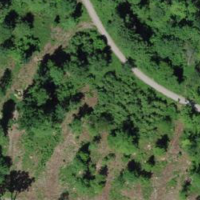
EUNIS habitat code: 53
Species observed at this site:
Corvus corone
Cyanistes caeruleus
Turdus philomelos
Sturnus vulgaris
Troglodytes troglodytes
Dendrocopos major
Urtica dioica
Fringilla coelebs
Columba palumbus
Turdus merula
Poecile palustris
Coreus marginatus
Fringilla montifringilla
Parus major
Erithacus rubecula
Milvus milvus
Certhia familiaris
Sitta europaea
Regulus regulus
Picus viridis